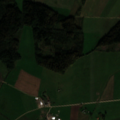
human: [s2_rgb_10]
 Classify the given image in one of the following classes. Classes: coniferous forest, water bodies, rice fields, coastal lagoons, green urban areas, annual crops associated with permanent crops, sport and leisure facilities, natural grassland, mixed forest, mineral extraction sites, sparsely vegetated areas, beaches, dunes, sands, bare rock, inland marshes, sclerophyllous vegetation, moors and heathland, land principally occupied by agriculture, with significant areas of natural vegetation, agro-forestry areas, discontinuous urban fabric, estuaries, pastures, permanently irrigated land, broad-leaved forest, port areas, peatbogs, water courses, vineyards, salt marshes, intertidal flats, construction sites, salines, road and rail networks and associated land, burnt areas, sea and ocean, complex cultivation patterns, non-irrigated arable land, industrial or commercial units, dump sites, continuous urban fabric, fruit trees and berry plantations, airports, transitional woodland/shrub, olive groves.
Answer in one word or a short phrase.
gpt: non-irrigated arable land, pastures, complex cultivation patterns, coniferous forest, mixed forest